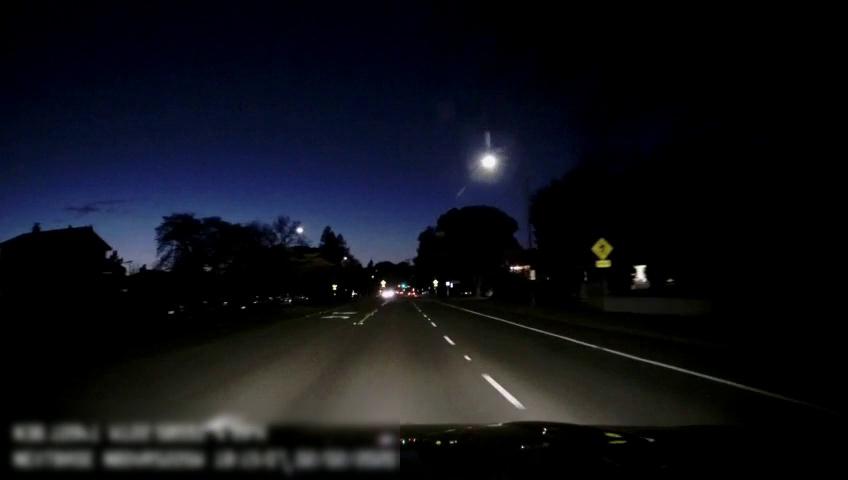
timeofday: Night
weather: Other
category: Drivable Space
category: Drivable Space
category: Lanes | Alternate Lane
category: Lanes | Current Lane
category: Lanes | Current Lane
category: Lanes | Opposite Lane
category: Traffic | Signs